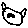
Label: cat